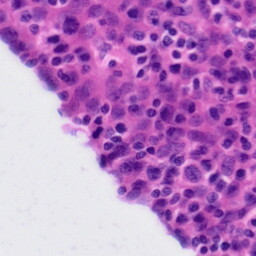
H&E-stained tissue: Tonsil